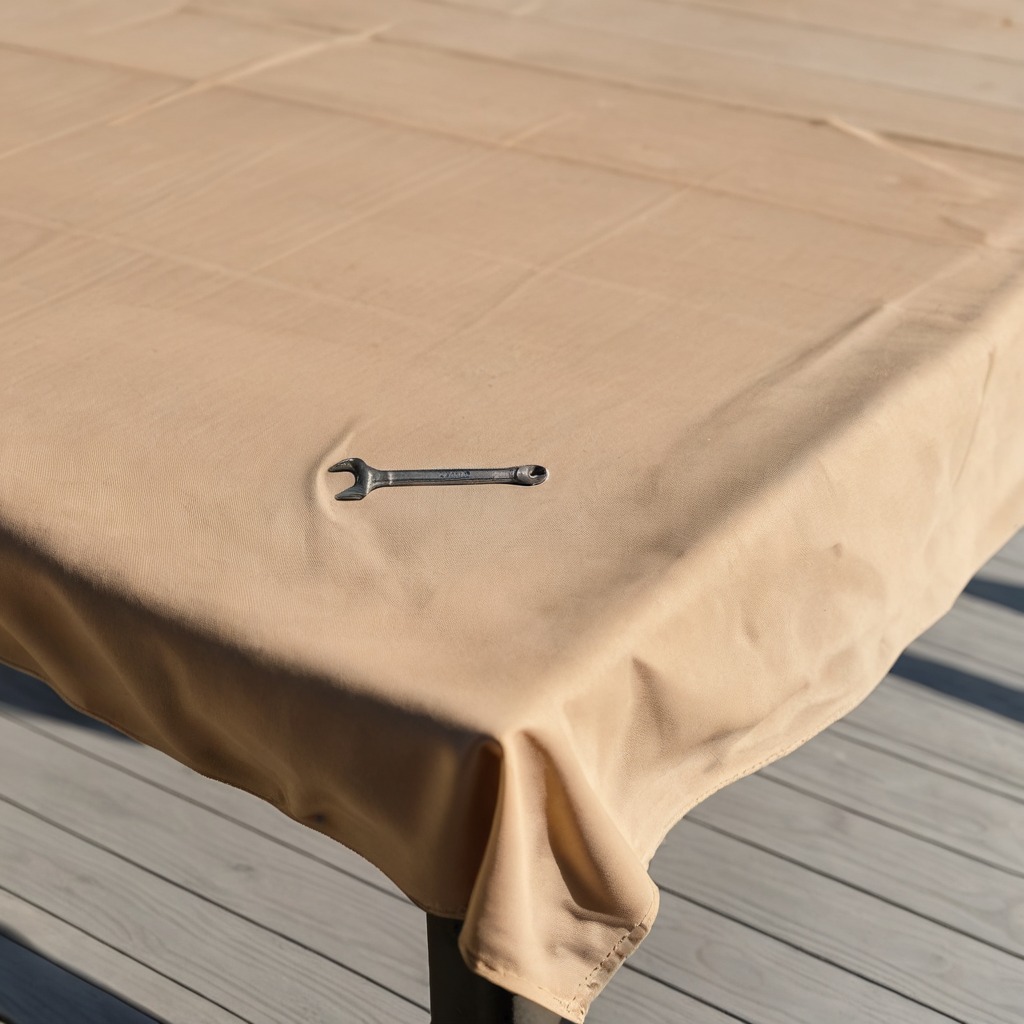
An wrench lies on a wooden table in an outdoor workshop during daytime bright natural light soft shadows worn but beneath the cloth.